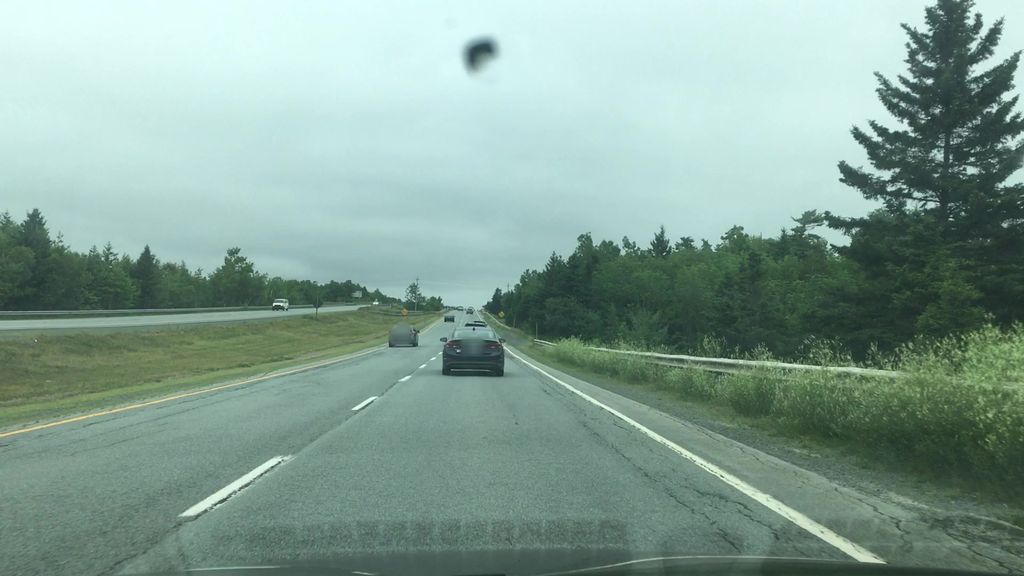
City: halifax